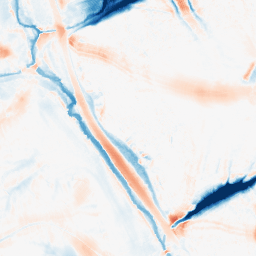
Category: morphological
Decomposition family: morphological
Decomposition parameters: operation: average
size: 20
Upsampling method: quartic
Upsampling parameters: scale: 2
Upsampling scale: 2